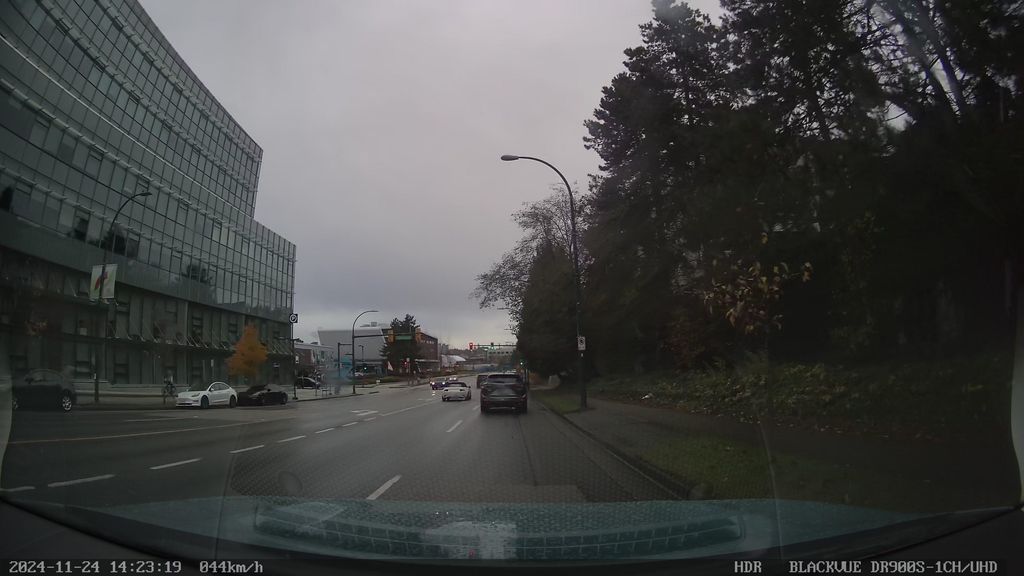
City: vancouver